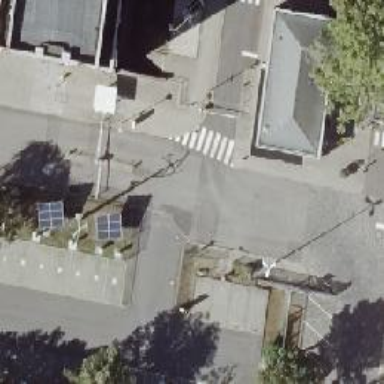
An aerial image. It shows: Marked zebra crossing on the road.